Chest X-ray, PA view. Patient: 57 years old, sex F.
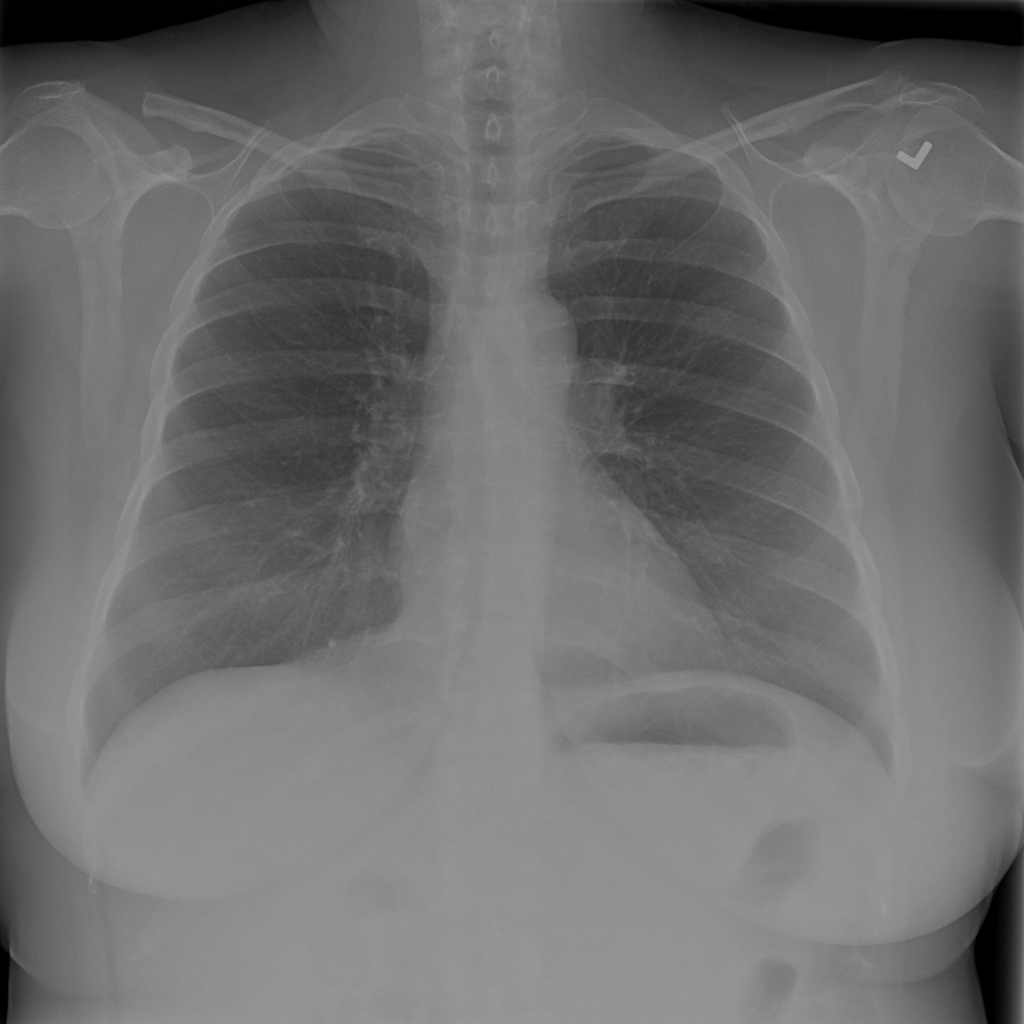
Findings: No Finding